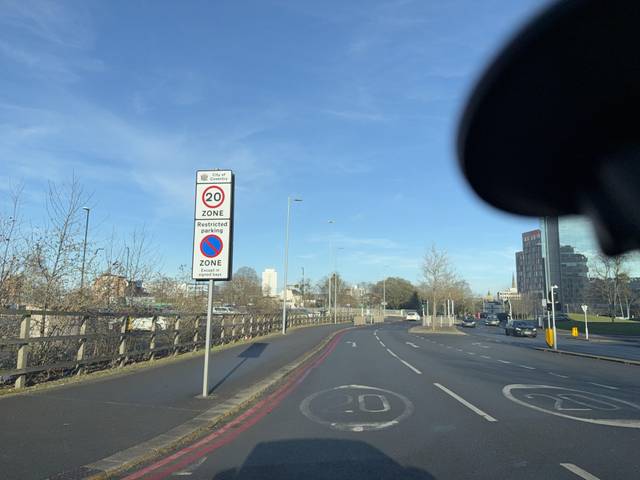
Region: United Kingdom
Coordinates: 52.402, -1.515